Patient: sex M, age 78
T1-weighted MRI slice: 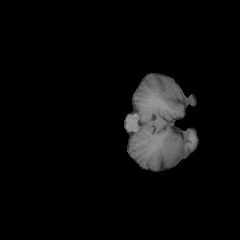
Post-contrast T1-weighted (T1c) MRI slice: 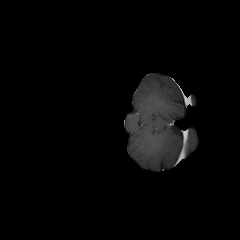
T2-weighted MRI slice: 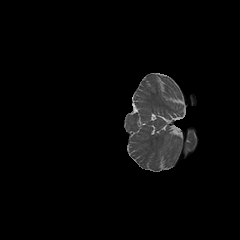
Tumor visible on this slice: no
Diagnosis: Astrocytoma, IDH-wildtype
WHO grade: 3